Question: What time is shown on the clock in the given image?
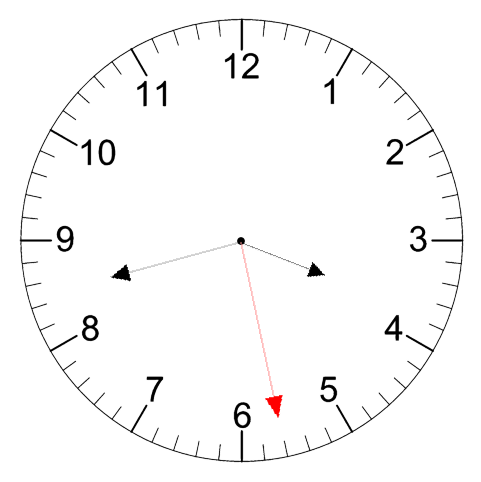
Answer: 03:42:28